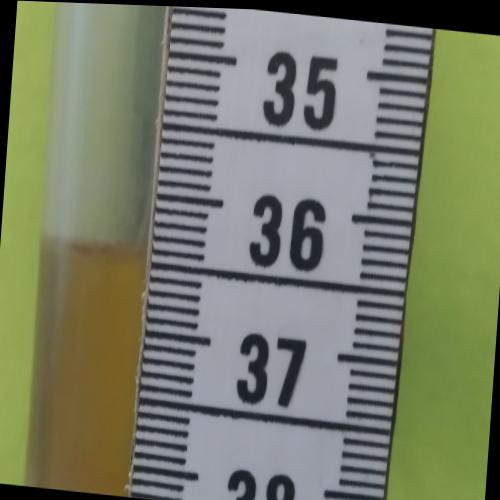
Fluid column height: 36.4 cm